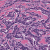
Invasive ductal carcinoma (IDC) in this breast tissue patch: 1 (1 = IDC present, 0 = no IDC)